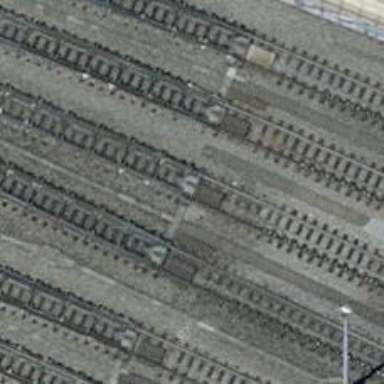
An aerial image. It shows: Single-track railway yard with beam retarder.